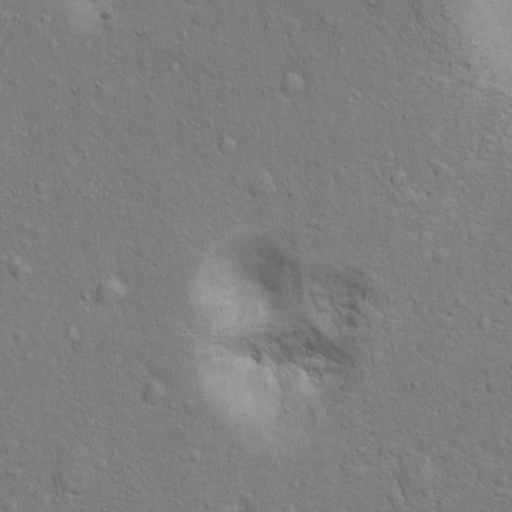
Objects detected: cone, cone, cone